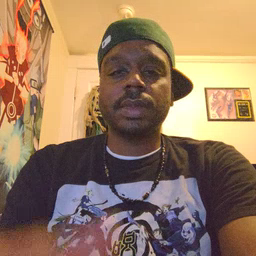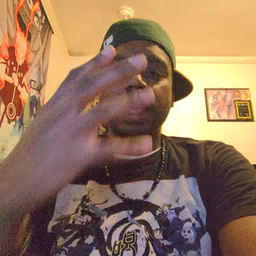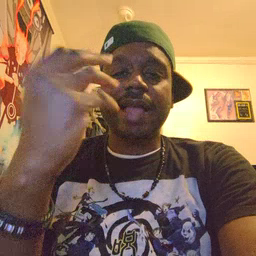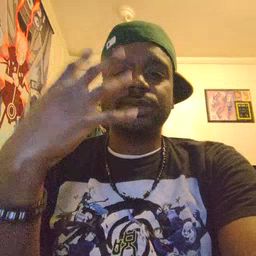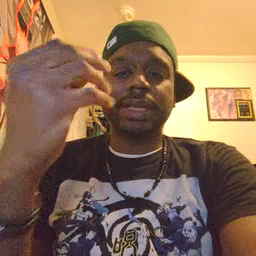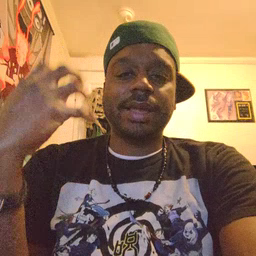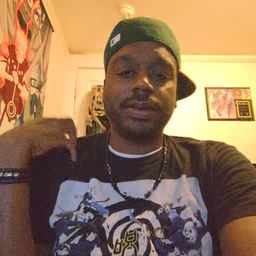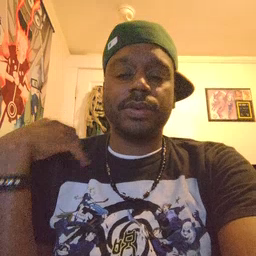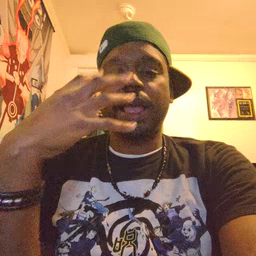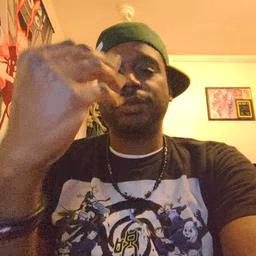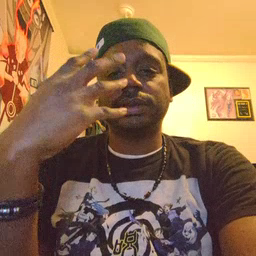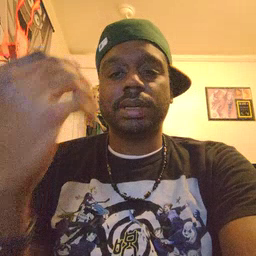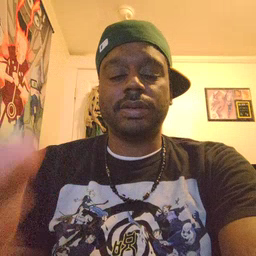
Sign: outside